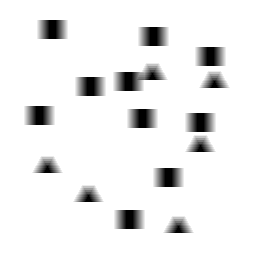
Squares: 10
Triangles: 6
Stars: 0
Total shapes: 16